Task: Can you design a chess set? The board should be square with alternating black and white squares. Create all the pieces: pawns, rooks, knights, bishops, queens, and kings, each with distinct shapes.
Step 4055:
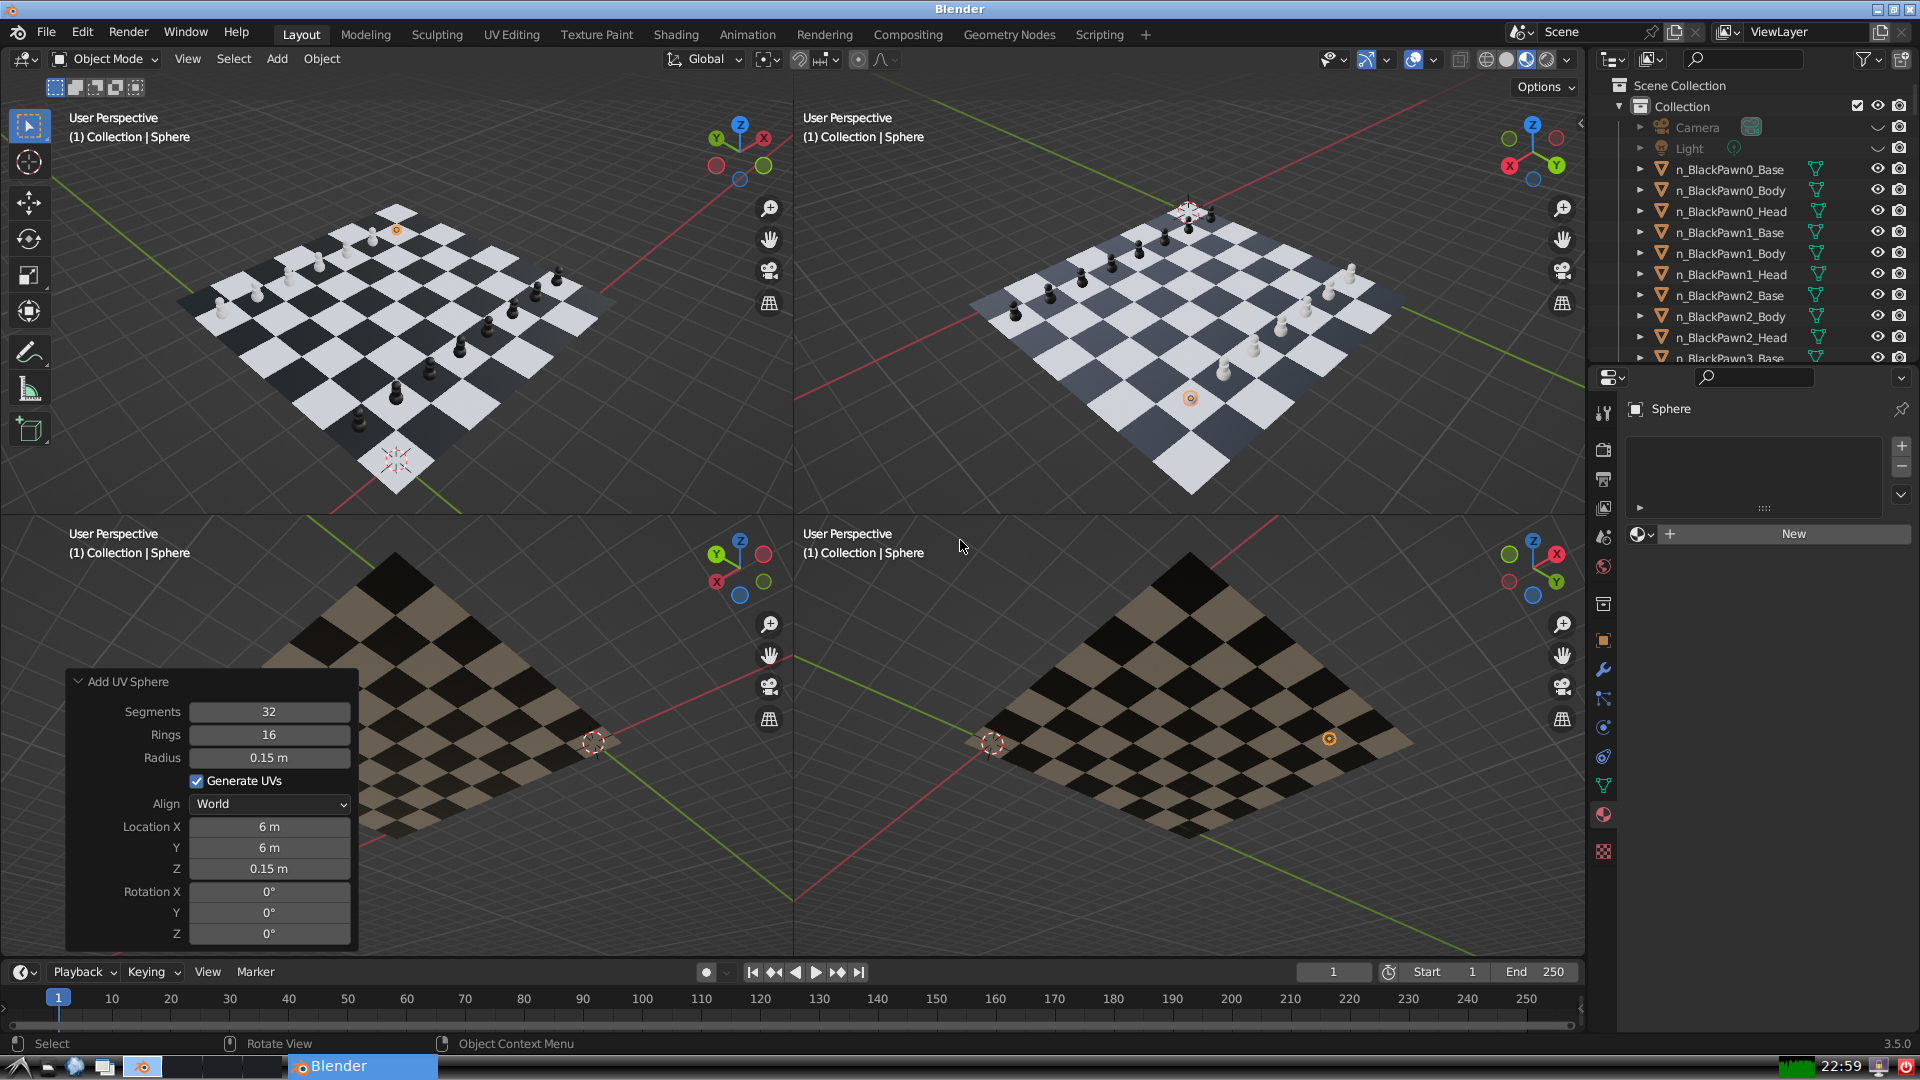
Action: {"key_press": ['Ctrl, Home']}